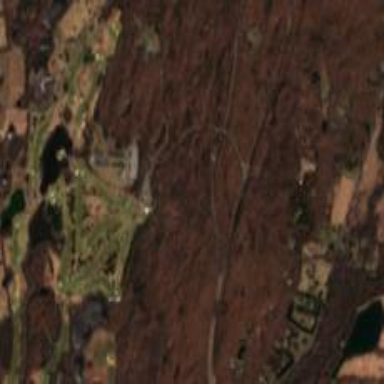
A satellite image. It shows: Golf course surrounded by greenery.